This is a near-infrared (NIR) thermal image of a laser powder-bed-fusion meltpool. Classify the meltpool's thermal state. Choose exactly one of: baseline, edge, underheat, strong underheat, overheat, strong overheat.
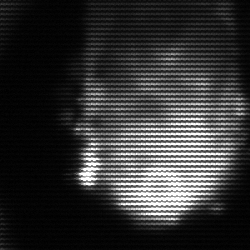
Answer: edge